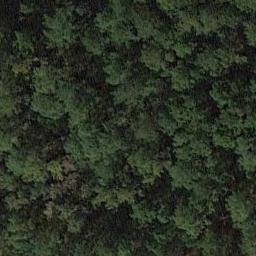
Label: forest